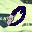
Label: 0